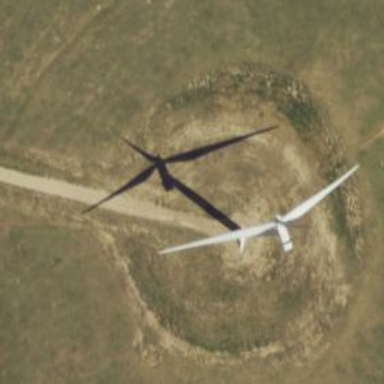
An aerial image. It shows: Wind power generator with horizontal axis wind turbine manufactured by Vestas.